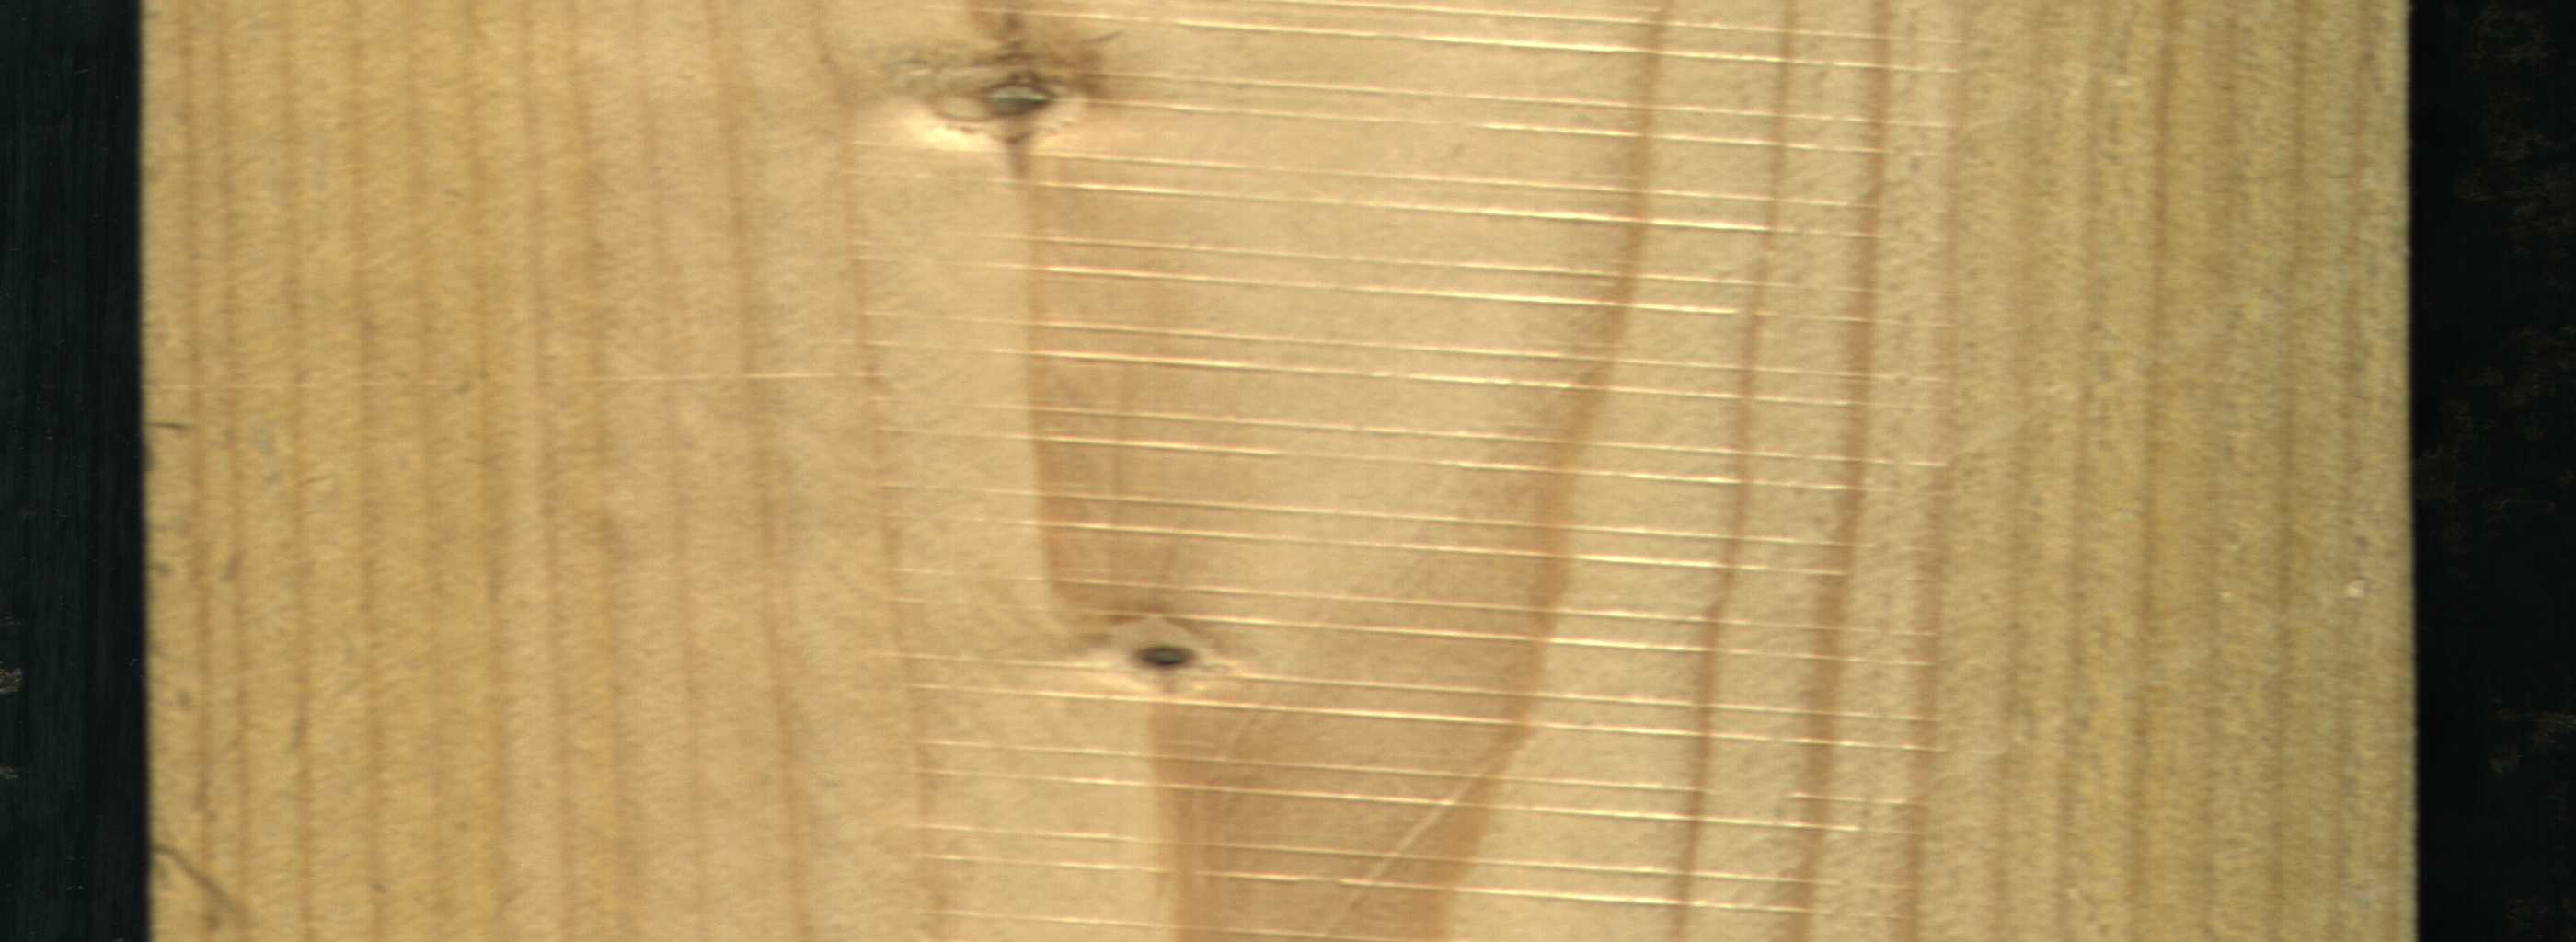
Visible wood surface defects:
Live_Knot
Live_Knot